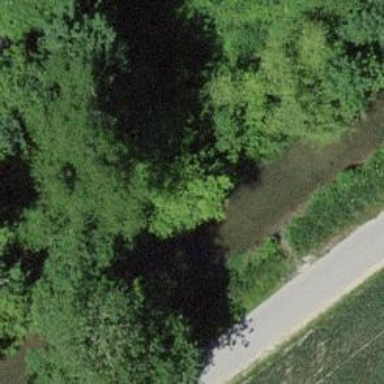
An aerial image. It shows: Culvert tunnel.